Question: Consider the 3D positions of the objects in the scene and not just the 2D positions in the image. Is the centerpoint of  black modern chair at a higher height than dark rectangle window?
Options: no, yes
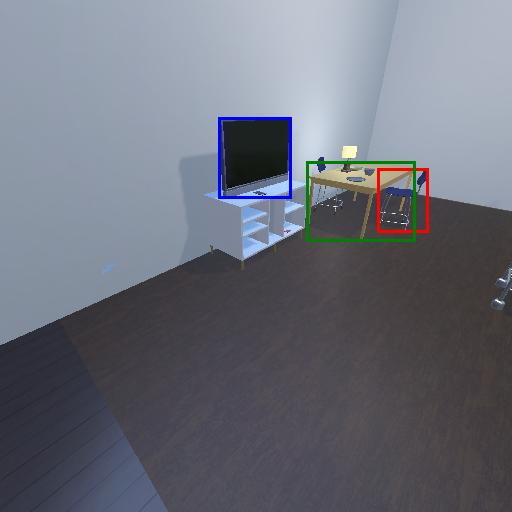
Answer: no